Question: i have a listactivity app , consist of 5 rows , each row cotain one TEXT and 5 BUTTON ,
both text and buttons are clickable , text will open MyDay activity whic is textview and when you click any button it must open videoview screen , its work fine as image below :

i can assign five different videos to be opend by the 5 buttons in each row .
what im trying to have different video for each button so :
.
which i mean:
button in row will open
button in row will open
button in row will open
button in row will open
button in row will open
button in row will open
button in row will open
and so on till last button in fifth row
i cant achieve that .
any advice will be appreciated
THANKS
'''
public class ListButtons extends ListActivity {
String classes[] = {"First", "Second", "Third","Fourth", "Fifth" };
@Override
protected void onCreate(Bundle savedInstanceState) {
this.requestWindowFeature(Window.FEATURE_NO_TITLE);
// TODO Auto-generated method stub
super.onCreate(savedInstanceState);
setListAdapter(new MyArrayAdapter(this, classes)); }}
'''
'''
public class MyArrayAdapter extends ArrayAdapter<String> {
private final String[] mClasses;
private Context mContext;
private Typeface tf;
private LayoutInflater mInflater;
private String[] mData = { "button1", "button2", "button3", "button4",
"button5" };
private int[] ids = { R.id.button1, R.id.button2, R.id.button3,
R.id.button4, R.id.button5 };
int[][] rowDrawables = {
{R.drawable.row_1, R.drawable.row_2, R.drawable.row_3,
R.drawable.row_4, R.drawable.row_5},
{R.drawable.row_6, R.drawable.row_7, R.drawable.row_8,
R.drawable.row_9, R.drawable.row_10},
{R.drawable.row_11, R.drawable.row_12, R.drawable.row_13,
R.drawable.row_14, R.drawable.row_15},
{R.drawable.row_16, R.drawable.row_17, R.drawable.row_18,
R.drawable.row_19, R.drawable.row_20},
{R.drawable.row_21, R.drawable.row_22, R.drawable.row_23,
R.drawable.row_24, R.drawable.row_25}};
public MyArrayAdapter(Context context, String[] classes) {
super(context, 0, classes);
mClasses = classes;
mContext = context;
tf = Typeface.createFromAsset(context.getAssets(), "BFantezy.ttf");
mInflater = LayoutInflater.from(context);
}
@Override
public View getView(int position, View convertView, ViewGroup parent) {
ViewHolder holder;
if (convertView == null) {
convertView = mInflater.inflate(R.layout.row, null, true);
holder = new ViewHolder();
holder.textView = (TextView) convertView
.findViewById(R.id.row_label);
holder.textView.setTypeface(tf);
holder.bt1 = (Button) convertView.findViewById(R.id.button1);
holder.bt2 = (Button) convertView.findViewById(R.id.button2);
holder.bt3 = (Button) convertView.findViewById(R.id.button3);
holder.bt4 = (Button) convertView.findViewById(R.id.button4);
holder.bt5 = (Button) convertView.findViewById(R.id.button5);
} else {
holder = (ViewHolder) convertView.getTag();
}
String s = mClasses[position];
holder.textView.setText(s);
int[] rowDr = rowDrawables[position];
holder.bt1.setBackgroundResource(rowDr[0]);
holder.bt2.setBackgroundResource(rowDr[1]);
holder.bt3.setBackgroundResource(rowDr[2]);
holder.bt4.setBackgroundResource(rowDr[3]);
holder.bt5.setBackgroundResource(rowDr[4]);
holder.textView.setTag(Integer.valueOf(position));
holder.textView.setOnClickListener(new OnClickListener() {
public void onClick(View v) {
Integer pos = (Integer) v.getTag();
Intent ourIntent = new Intent(mContext, MyDay.class);
ourIntent.putExtra("cheese", mClasses[pos]);
mContext.startActivity(ourIntent);
}
});
holder.bt1.setOnClickListener(mListener);
holder.bt2.setOnClickListener(mListener);
holder.bt3.setOnClickListener(mListener);
holder.bt4.setOnClickListener(mListener);
holder.bt5.setOnClickListener(mListener);
return convertView;
}
static class ViewHolder {
TextView textView;
Button bt1, bt2, bt3, bt4, bt5;
}
private OnClickListener mListener = new OnClickListener() {
public void onClick(View v) {
String night = null;
for (int i = 0; i < ids.length; i++) {
if (v.getId() == ids[i]) {
night = mData[i];
break;
}
}
Intent i = new Intent(mContext, My_videos.class);
i.putExtra("video", night);
mContext.startActivity(i);
}
};
}
'''
'''
public class My_videos extends Activity {
private VideoView vid;
String night;
/** Called when the activity is first created. */
@Override
public void onCreate(Bundle savedInstanceState) {
super.onCreate(savedInstanceState);
setContentView(R.layout.video);
Bundle bdl = getIntent().getExtras();
night = bdl.getString("video");
vid = (VideoView) findViewById(R.id.videoView1);
if (night.equalsIgnoreCase("button1")) {
vid.setVideoURI(Uri.parse("android.resource://" + getPackageName()
+ "/" + R.raw.video_1));
vid.setMediaController(new MediaController(My_videos.this));
vid.requestFocus();
vid.start(); }
else if (night.equalsIgnoreCase("button2")) {
vid.setVideoURI(Uri.parse("android.resource://" + getPackageName()
+ "/" + R.raw.video_2));
vid.setMediaController(new MediaController(My_videos.this));
vid.requestFocus();
vid.start(); }
else if (night.equalsIgnoreCase("button3")) {
vid.setVideoURI(Uri.parse("android.resource://" + getPackageName()
+ "/" + R.raw.video_3));
vid.setMediaController(new MediaController(My_videos.this));
vid.requestFocus();
vid.start(); }
else if (night.equalsIgnoreCase("button4")) {
vid.setVideoURI(Uri.parse("android.resource://" + getPackageName()
+ "/" + R.raw.video_4));
vid.setMediaController(new MediaController(My_videos.this));
vid.requestFocus();
vid.start(); }
else if (night.equalsIgnoreCase("button5")) {
vid.setVideoURI(Uri.parse("android.resource://" + getPackageName()
+ "/" + R.raw.video_5));
vid.setMediaController(new MediaController(My_videos.this));
vid.requestFocus();
vid.start(); }
}}
'''
I try to modify the My_videos Class As below code but it end with which is ( video_5 ) .
'''
public class My_videos extends Activity {
private VideoView vid;
String night;
private int position;
/** Called when the activity is first created. */
@Override
public void onCreate(Bundle savedInstanceState) {
super.onCreate(savedInstanceState);
setContentView(R.layout.video);
Bundle bdl = getIntent().getExtras();
night = bdl.getString("video");
vid = (VideoView) findViewById(R.id.videoView1);
if(position == 0){
night.equalsIgnoreCase("button1"); {
vid.setVideoURI(Uri.parse("android.resource://" + getPackageName()
+ "/" + R.raw.video_1));
vid.setMediaController(new MediaController(My_videos.this));
vid.requestFocus();
vid.start(); }
if(position == 0){
night.equalsIgnoreCase("button2"); {
vid.setVideoURI(Uri.parse("android.resource://" + getPackageName()
+ "/" + R.raw.video_2));
vid.setMediaController(new MediaController(My_videos.this));
vid.requestFocus();
vid.start(); } }
if(position == 0){
night.equalsIgnoreCase("button3"); {
vid.setVideoURI(Uri.parse("android.resource://" + getPackageName()
+ "/" + R.raw.video_3));
vid.setMediaController(new MediaController(My_videos.this));
vid.requestFocus();
vid.start(); } }
if(position == 0){
night.equalsIgnoreCase("button4"); {
vid.setVideoURI(Uri.parse("android.resource://" + getPackageName()
+ "/" + R.raw.video_4));
vid.setMediaController(new MediaController(My_videos.this));
vid.requestFocus();
vid.start(); } }
if(position == 0){
night.equalsIgnoreCase("button5"); {
vid.setVideoURI(Uri.parse("android.resource://" + getPackageName()
+ "/" + R.raw.video_5));
vid.setMediaController(new MediaController(My_videos.this));
vid.requestFocus();
vid.start(); }}
else if(position == 1){
night.equalsIgnoreCase("button1"); {
vid.setVideoURI(Uri.parse("android.resource://" + getPackageName()
+ "/" + R.raw.video_6));
vid.setMediaController(new MediaController(My_videos.this));
vid.requestFocus();
vid.start(); } }
if(position == 1){
night.equalsIgnoreCase("button2"); {
vid.setVideoURI(Uri.parse("android.resource://" + getPackageName()
+ "/" + R.raw.video_7));
vid.setMediaController(new MediaController(My_videos.this));
vid.requestFocus();
vid.start(); } }
if(position == 1){
night.equalsIgnoreCase("button3"); {
vid.setVideoURI(Uri.parse("android.resource://" + getPackageName()
+ "/" + R.raw.video_8));
vid.setMediaController(new MediaController(My_videos.this));
vid.requestFocus();
vid.start(); } }
if(position == 1){
night.equalsIgnoreCase("button4"); {
vid.setVideoURI(Uri.parse("android.resource://" + getPackageName()
+ "/" + R.raw.video_9));
vid.setMediaController(new MediaController(My_videos.this));
vid.requestFocus();
vid.start(); } }
if(position == 1){
night.equalsIgnoreCase("button5"); {
vid.setVideoURI(Uri.parse("android.resource://" + getPackageName()
+ "/" + R.raw.video_10));
vid.setMediaController(new MediaController(My_videos.this));
vid.requestFocus();
vid.start(); }}
else if(position == 2){
night.equalsIgnoreCase("button1"); {
vid.setVideoURI(Uri.parse("android.resource://" + getPackageName()
+ "/" + R.raw.video_11));
vid.setMediaController(new MediaController(My_videos.this));
vid.requestFocus();
vid.start(); } }
if(position == 2){
night.equalsIgnoreCase("button2"); {
vid.setVideoURI(Uri.parse("android.resource://" + getPackageName()
+ "/" + R.raw.video_12));
vid.setMediaController(new MediaController(My_videos.this));
vid.requestFocus();
vid.start(); } }
if(position == 2){
night.equalsIgnoreCase("button3"); {
vid.setVideoURI(Uri.parse("android.resource://" + getPackageName()
+ "/" + R.raw.video_13));
vid.setMediaController(new MediaController(My_videos.this));
vid.requestFocus();
vid.start(); } }
if(position == 2){
night.equalsIgnoreCase("button4"); {
vid.setVideoURI(Uri.parse("android.resource://" + getPackageName()
+ "/" + R.raw.video_14));
vid.setMediaController(new MediaController(My_videos.this));
vid.requestFocus();
vid.start(); } }
if(position == 2){
night.equalsIgnoreCase("button5"); {
vid.setVideoURI(Uri.parse("android.resource://" + getPackageName()
+ "/" + R.raw.video_15));
vid.setMediaController(new MediaController(My_videos.this));
vid.requestFocus();
vid.start(); }}
else if(position == 3){
night.equalsIgnoreCase("button1"); {
vid.setVideoURI(Uri.parse("android.resource://" + getPackageName()
+ "/" + R.raw.video_16));
vid.setMediaController(new MediaController(My_videos.this));
vid.requestFocus();
vid.start(); } }
if(position == 3){
night.equalsIgnoreCase("button2"); {
vid.setVideoURI(Uri.parse("android.resource://" + getPackageName()
+ "/" + R.raw.video_17));
vid.setMediaController(new MediaController(My_videos.this));
vid.requestFocus();
vid.start(); } }
if(position == 3){
night.equalsIgnoreCase("button3"); {
vid.setVideoURI(Uri.parse("android.resource://" + getPackageName()
+ "/" + R.raw.video_18));
vid.setMediaController(new MediaController(My_videos.this));
vid.requestFocus();
vid.start(); } }
if(position == 3){
night.equalsIgnoreCase("button4"); {
vid.setVideoURI(Uri.parse("android.resource://" + getPackageName()
+ "/" + R.raw.video_19));
vid.setMediaController(new MediaController(My_videos.this));
vid.requestFocus();
vid.start(); } }
if(position == 3){
night.equalsIgnoreCase("button5"); {
vid.setVideoURI(Uri.parse("android.resource://" + getPackageName()
+ "/" + R.raw.video_20));
vid.setMediaController(new MediaController(My_videos.this));
vid.requestFocus();
vid.start(); }}
else if(position == 4){
night.equalsIgnoreCase("button1"); {
vid.setVideoURI(Uri.parse("android.resource://" + getPackageName()
+ "/" + R.raw.video_21));
vid.setMediaController(new MediaController(My_videos.this));
vid.requestFocus();
vid.start(); } }
if(position == 4){
night.equalsIgnoreCase("button2"); {
vid.setVideoURI(Uri.parse("android.resource://" + getPackageName() + "/"
+ R.raw.video_22));
vid.setMediaController(new MediaController(My_videos.this));
vid.requestFocus();
vid.start(); } }
if(position == 4){
night.equalsIgnoreCase("button3"); {
vid.setVideoURI(Uri.parse("android.resource://" + getPackageName()
+ "/" + R.raw.video_23));
vid.setMediaController(new MediaController(My_videos.this));
vid.requestFocus();
vid.start(); } }
if(position ==4){
night.equalsIgnoreCase("button4"); {
vid.setVideoURI(Uri.parse("android.resource://" + getPackageName()
+ "/" + R.raw.video_24));
vid.setMediaController(new MediaController(My_videos.this));
vid.requestFocus();
vid.start(); } }
if(position == 4){
night.equalsIgnoreCase("button5"); {
vid.setVideoURI(Uri.parse("android.resource://" + getPackageName()
+ "/" + R.raw.video_25));
vid.setMediaController(new MediaController(My_videos.this));
vid.requestFocus();
vid.start(); }}
}}
'''
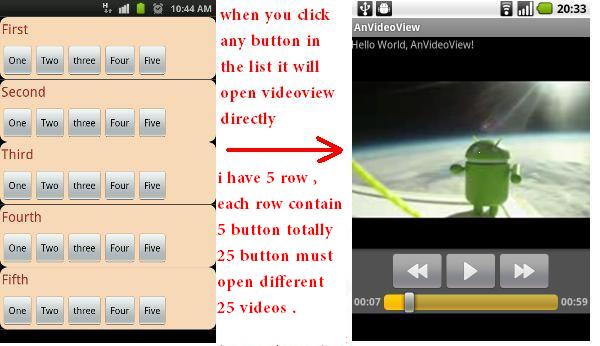
Answer: At this link <URL> I've posted a version of 'My_videos' class that will do what you want. Basically, in the 'MyArrayAdapter' class when a 'Button' is clicked you will send in the 'Intent' the row where that Button was clicked + the exact 'Button' that was clicked in that row. Then in the 'My_videos' class you'll get this numbers and easily find the correct video in an array of arrays data structure.